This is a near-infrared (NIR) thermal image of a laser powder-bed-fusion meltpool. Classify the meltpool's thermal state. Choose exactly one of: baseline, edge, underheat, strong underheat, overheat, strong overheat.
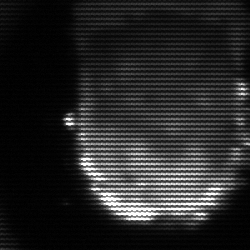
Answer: baseline